Question: Recently I show the ubicabs taxi booking app. I found very nice functionality inside it. In this app they have google maps for showing markers, but they have used very good UI component for that. Also I found one more uniqueness is that whenever user moves or change the position of marker through touch it will fetch the current location. One thing that I know is that it is using the onTouchEvent of Overlay but how to create that marker balloon and how to get updated location on the basis of that marker.
I am attaching a preview of that marker here. Also would like to know that how can we scroll the text inside that balloon?

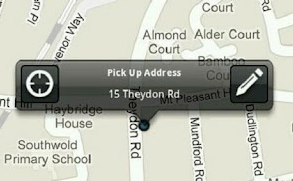
Answer: The best overlay open project I have found so far is this one, <URL>